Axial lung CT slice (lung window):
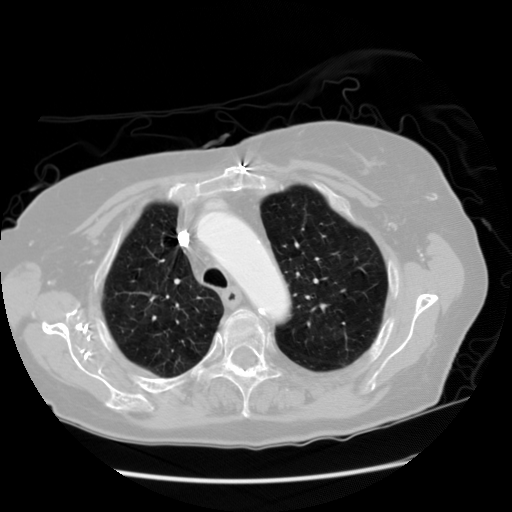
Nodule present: no